Interaction volume radius: 5 \u00c5
Interaction volume height: 15 \u00c5
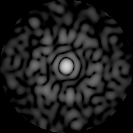
Disorder parameter: 0.8233